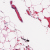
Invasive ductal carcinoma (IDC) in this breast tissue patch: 0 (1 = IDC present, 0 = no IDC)